Question: I am looking for custom manager in blackberry which is using 5 different field in a row. And all the fields should be interactive. I have pasted the image of what i am looking to implement using blackberry 5.0 SDK. Please help to start with

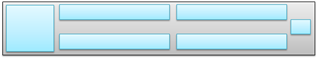
Answer: I tried something like this -
Try the following code-
'''
import net.rim.device.api.system.Bitmap;
import net.rim.device.api.ui.component.BitmapField;
import net.rim.device.api.ui.component.ButtonField;
import net.rim.device.api.ui.component.LabelField;
import net.rim.device.api.ui.container.HorizontalFieldManager;
import net.rim.device.api.ui.container.MainScreen;
import net.rim.device.api.ui.container.VerticalFieldManager;
public class scree_align extends MainScreen{
public scree_align(){
HorizontalFieldManager hfm_main=new HorizontalFieldManager();/*{
protected void sublayout(int maxWidth, int maxHeight)
{
super.sublayout(Display.getWidth(),200); setExtent(Display.getWidth(),200);
}
};*/
HorizontalFieldManager hfm_1=new HorizontalFieldManager();
final Bitmap back = Bitmap.getBitmapResource("image.png");
hfm_1.add(new BitmapField(back));
hfm_1.setMargin(5,5,0,0);
VerticalFieldManager vfm_1=new VerticalFieldManager();
ButtonField btn1=new ButtonField("Button1");
ButtonField btn2=new ButtonField("Button1");
vfm_1.add(btn1);
vfm_1.add(btn2);
VerticalFieldManager vfm_2=new VerticalFieldManager();
ButtonField btn3=new ButtonField("Button2");
ButtonField btn4=new ButtonField("Button2");
vfm_2.add(btn3);
vfm_2.add(btn4);
HorizontalFieldManager hfm_2=new HorizontalFieldManager();
LabelField lab=new LabelField("Text");
hfm_2.add(lab);
hfm_2.setMargin(30,0,0,5);
hfm_main.add(hfm_1);
hfm_main.add(vfm_1);
hfm_main.add(vfm_2);
hfm_main.add(hfm_2);
add(hfm_main);
}
}
'''